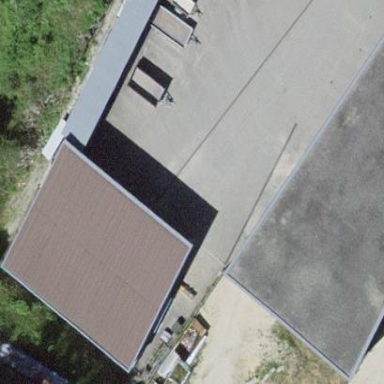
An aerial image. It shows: Shed.